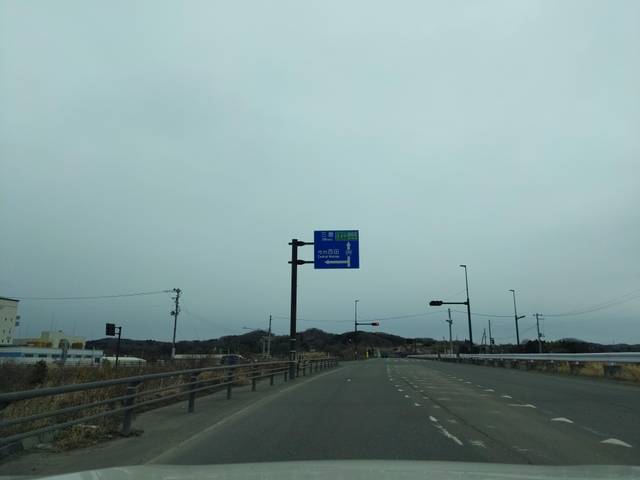
Region: Japan
Coordinates: 37.429, 140.41